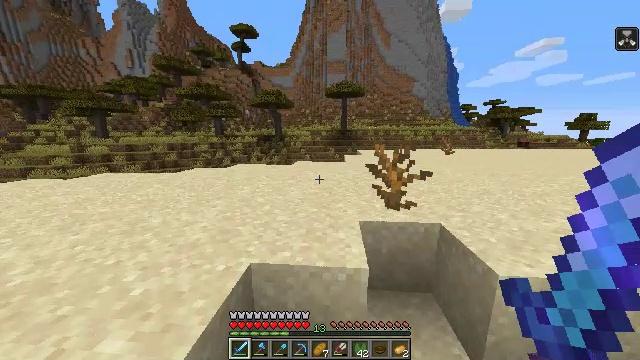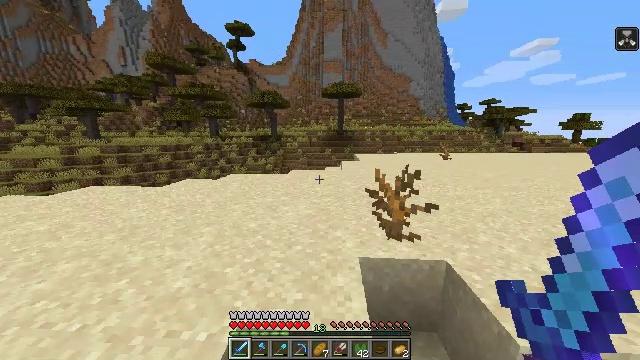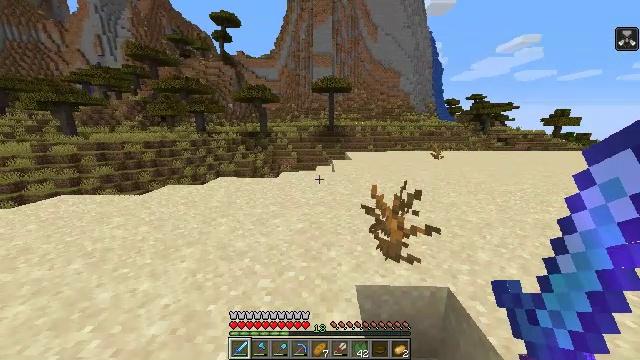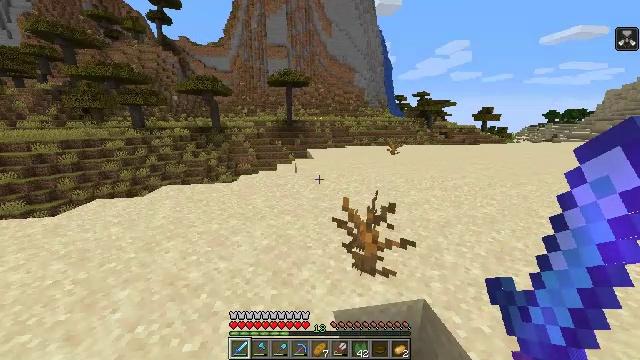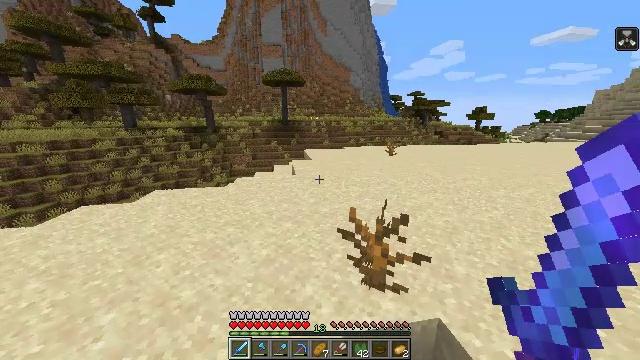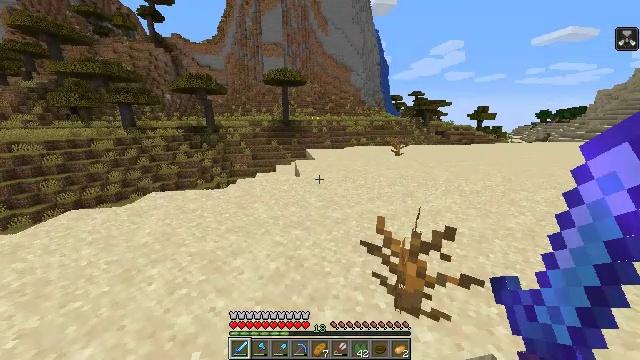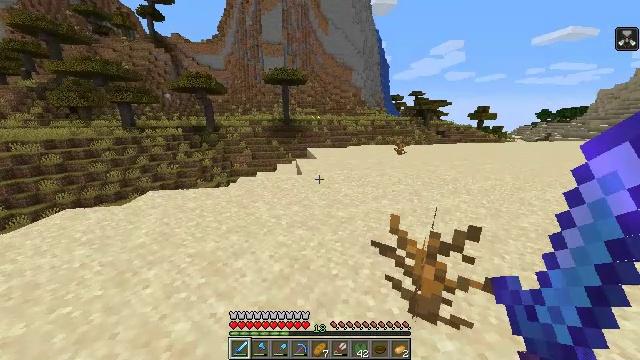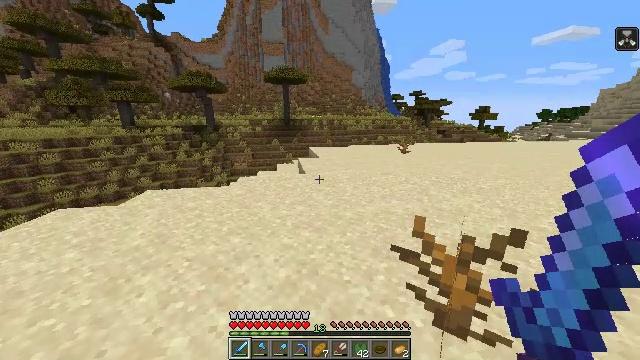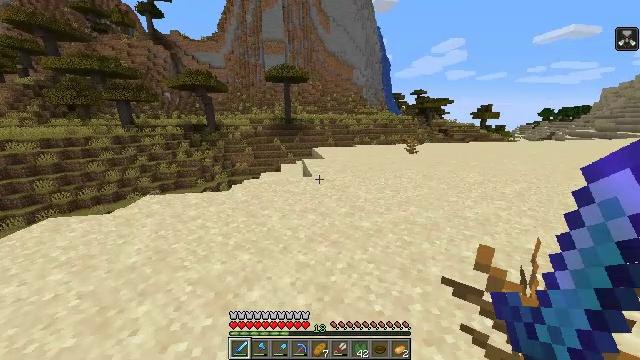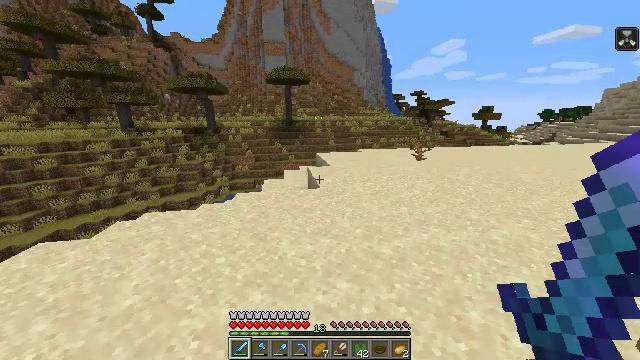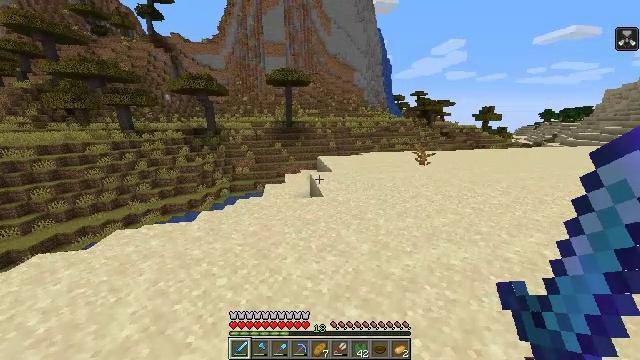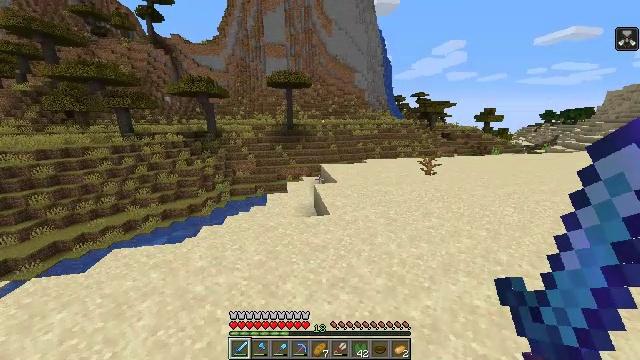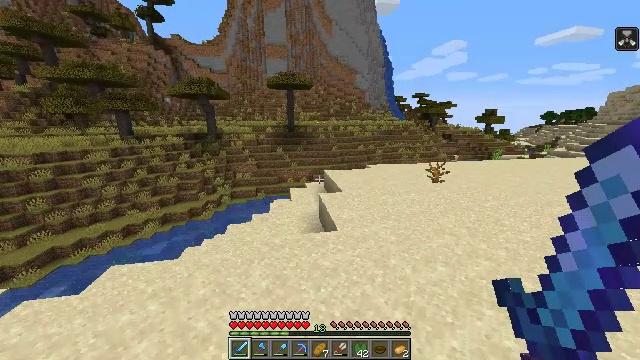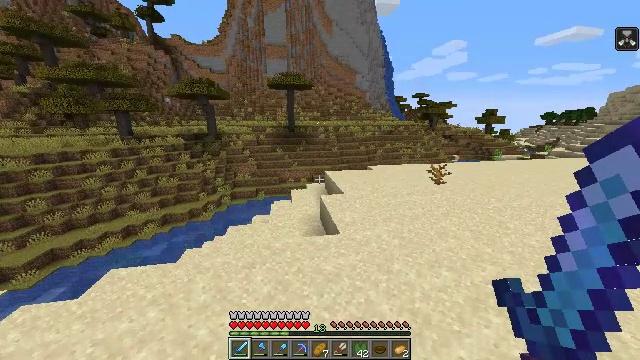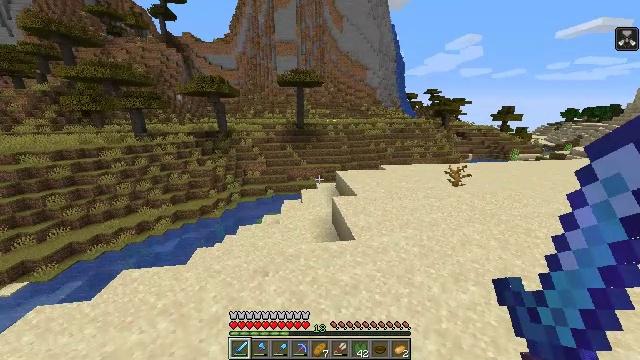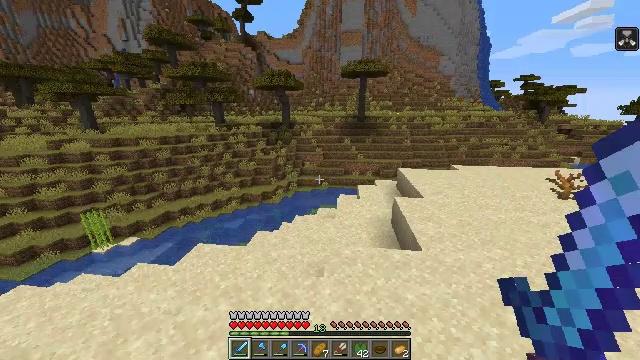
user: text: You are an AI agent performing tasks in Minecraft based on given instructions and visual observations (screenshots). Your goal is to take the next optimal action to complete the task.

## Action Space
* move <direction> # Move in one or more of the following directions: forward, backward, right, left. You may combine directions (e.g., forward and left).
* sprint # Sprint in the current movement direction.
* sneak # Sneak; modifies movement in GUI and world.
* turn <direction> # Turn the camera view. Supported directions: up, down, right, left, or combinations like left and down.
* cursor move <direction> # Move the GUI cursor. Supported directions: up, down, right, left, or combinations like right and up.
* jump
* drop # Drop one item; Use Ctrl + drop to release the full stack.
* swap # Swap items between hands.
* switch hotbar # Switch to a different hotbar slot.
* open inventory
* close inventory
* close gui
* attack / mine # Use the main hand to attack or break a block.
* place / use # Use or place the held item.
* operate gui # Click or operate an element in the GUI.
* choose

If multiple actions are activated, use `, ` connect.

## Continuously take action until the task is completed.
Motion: motion action
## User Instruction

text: Remove a bowl from the inventory.
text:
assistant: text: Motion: move forward and move left, jump
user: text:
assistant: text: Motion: move forward and move left, turn right and down, jump
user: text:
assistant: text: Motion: move forward and move left, turn right and down, jump
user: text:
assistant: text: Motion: move forward and move left, turn right, jump
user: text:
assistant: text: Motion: move forward and move left, jump
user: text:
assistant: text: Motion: move forward and move left, jump
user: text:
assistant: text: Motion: move forward and move left, jump
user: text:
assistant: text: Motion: move forward and move left, jump
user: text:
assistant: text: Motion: move forward and move left, jump
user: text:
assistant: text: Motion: move forward and move left, jump
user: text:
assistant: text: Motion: move forward and move left, jump
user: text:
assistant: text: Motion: move forward and move left, jump
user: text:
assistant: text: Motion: move forward and move left, jump
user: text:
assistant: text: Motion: move forward and move left, turn left, jump
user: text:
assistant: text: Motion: move forward and move left, turn left and down
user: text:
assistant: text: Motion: move forward and move left, turn left
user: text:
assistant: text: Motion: move forward and move left, turn left and down
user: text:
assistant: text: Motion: move forward and move left, turn left and down
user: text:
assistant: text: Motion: move forward, turn left and down
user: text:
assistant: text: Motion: move forward
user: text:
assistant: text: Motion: move forward
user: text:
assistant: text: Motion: move forward
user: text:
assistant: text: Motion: move forward
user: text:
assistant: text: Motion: move forward
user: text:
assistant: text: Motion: move forward
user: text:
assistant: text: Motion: move forward
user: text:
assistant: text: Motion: move forward, turn left and down
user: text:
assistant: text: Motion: move forward, turn left and up
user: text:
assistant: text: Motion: move forward, turn left
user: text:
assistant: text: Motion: move forward, turn left